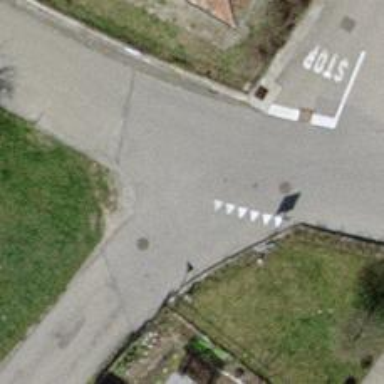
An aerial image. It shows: Road with "give way" sign.